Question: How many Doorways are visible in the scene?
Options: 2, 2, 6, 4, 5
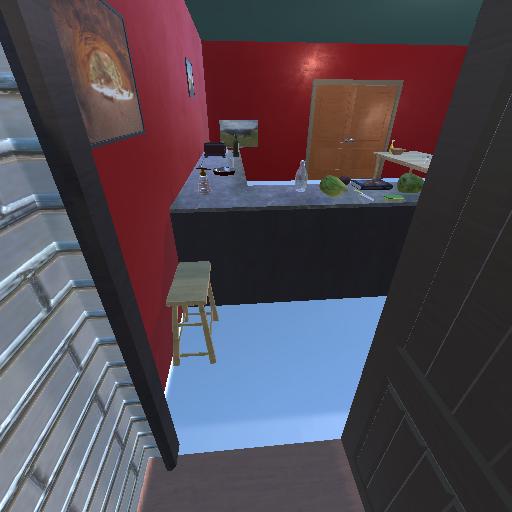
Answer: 2